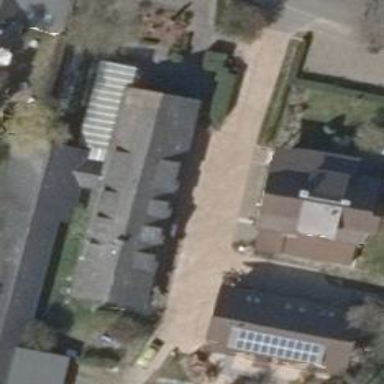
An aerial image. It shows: Restaurant and guest house with tiled roof.